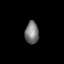
Tissue: skin
Cell type: Epithelial cells
Senescence score: 0.2833
Nuclear area (px): 301
Mean DAPI intensity: 121.04